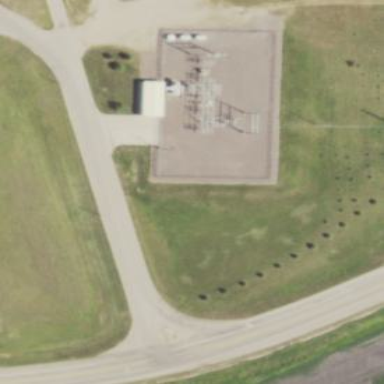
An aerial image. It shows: There is distribution substation enclosed by fence.